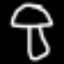
Label: mushroom